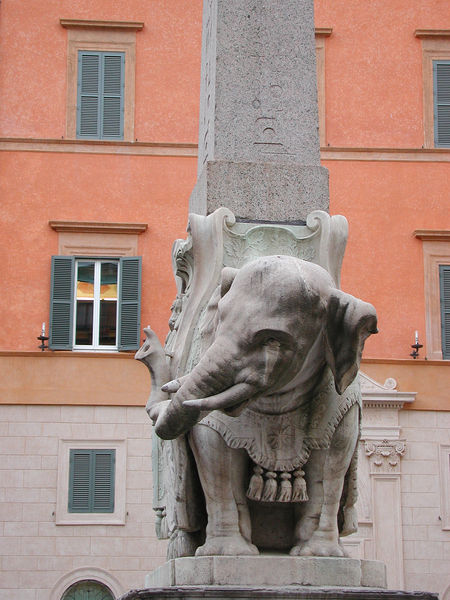
Titel: Elefant mit Obelisk
Künstler: Ercole Ferrata
Standort: Rom, Piazza della Minerva (EU - I - Latium)
Schlagwörter: fenster, säule, gebäude, haus, rot, wand, stein, bild, auge, brunnen, fensterläden, skulptur, statue, bein, schrift, fassade, italien, afrika, mauer, platz, foto, rom, lastenträger, obelisk, gottheit, elfenbein, monument, ägypten, elefant, rüssel, stoßzähne, indisch, bernini, kulptur, stoßzahn, rotes haus, gianlorenzo bernini, elfenbei